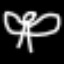
Label: angel